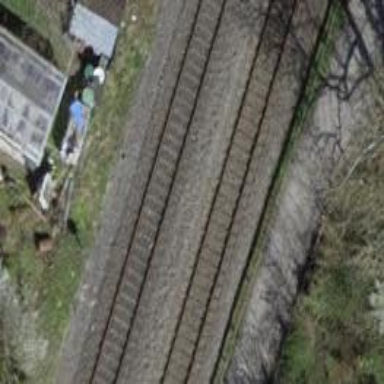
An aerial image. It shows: Solitary milestone along the railway.